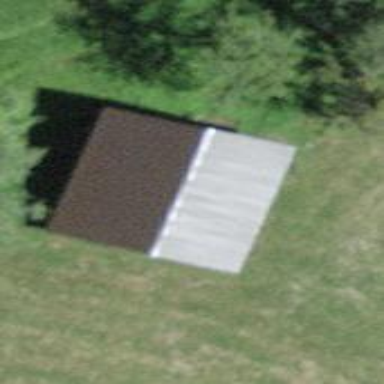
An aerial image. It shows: Rural barn.